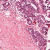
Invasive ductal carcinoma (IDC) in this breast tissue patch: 0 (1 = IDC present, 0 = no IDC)